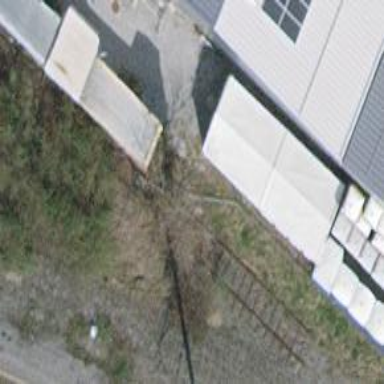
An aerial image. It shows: Abandoned railway.